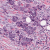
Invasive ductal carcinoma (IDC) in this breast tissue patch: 1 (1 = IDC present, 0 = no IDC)